Interaction volume radius: 10 \u00c5
Interaction volume height: 35 \u00c5
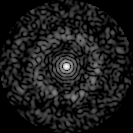
Disorder parameter: 0.8347